Aerial crown-view tile of a tropical tree (Barro Colorado Island, Panama), acquired 20250715:
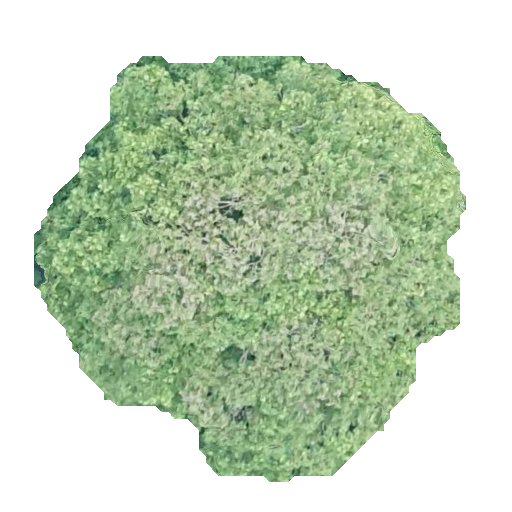
Species: Dipteryx oleifera
GBIF accepted scientific name: Dipteryx oleifera
Crown area: 200.181 m²